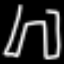
Label: pants